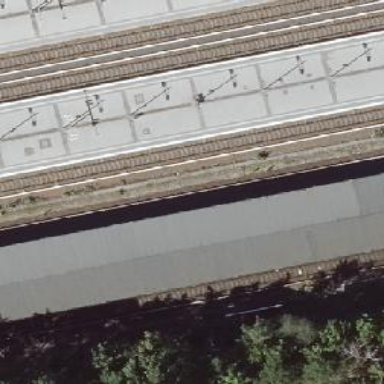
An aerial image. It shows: Light rail station serving as public transport and railway station.